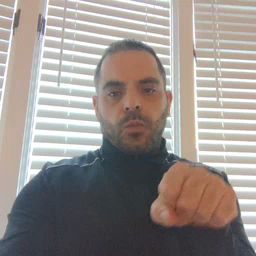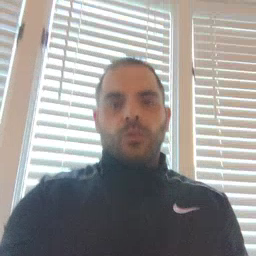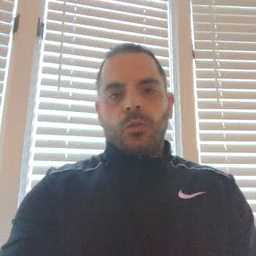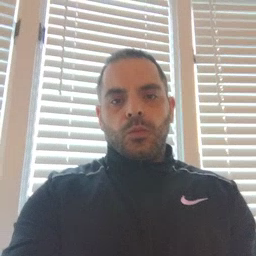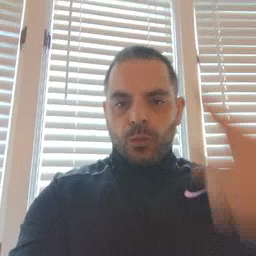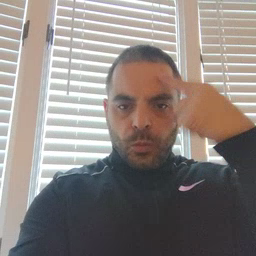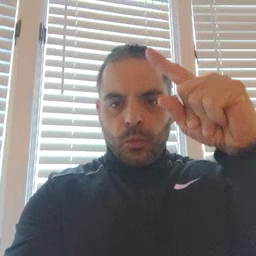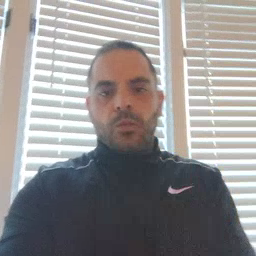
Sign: for